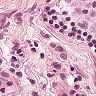
Metastatic tissue present: yes